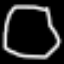
Label: octagon